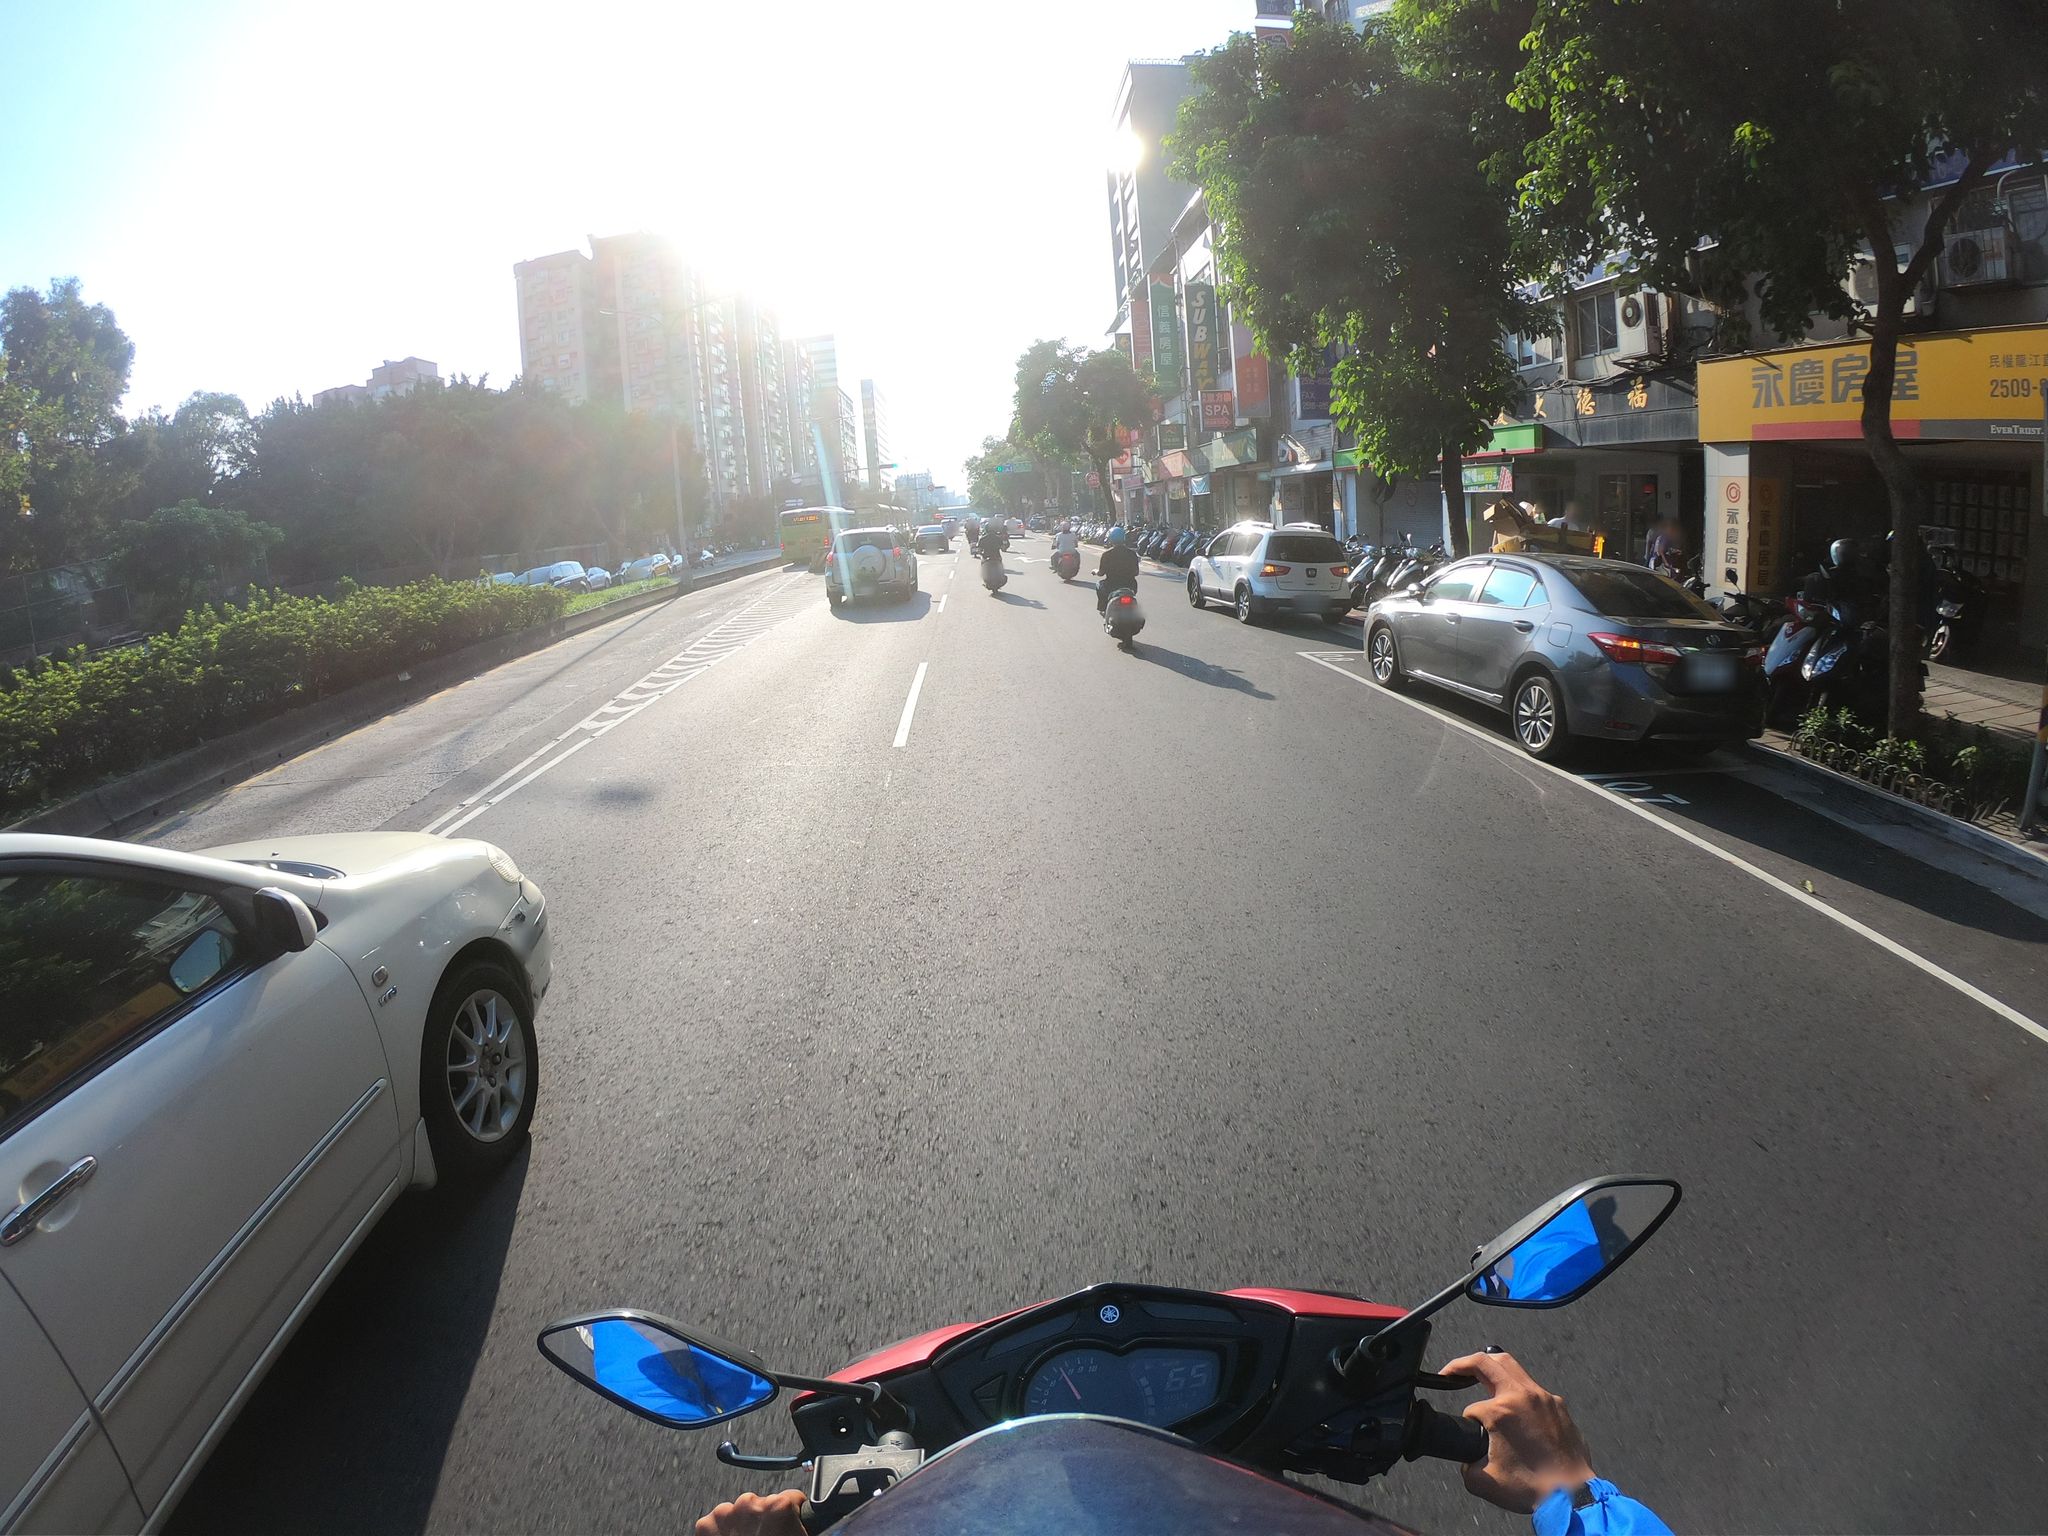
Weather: clear
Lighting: day
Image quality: good
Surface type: driving surface
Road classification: secondary
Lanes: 3
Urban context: urban centre
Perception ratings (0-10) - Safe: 1.92, Lively: 4.46, Beautiful: 1.14, Boring: 6.7, Depressing: 4.59, Wealthy: 1.41